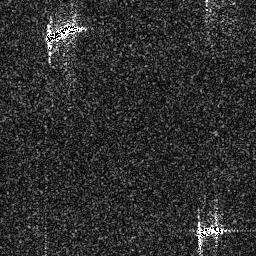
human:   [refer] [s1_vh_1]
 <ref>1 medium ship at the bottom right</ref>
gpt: <box>[[75, 85, 87, 93, 0]]</box>